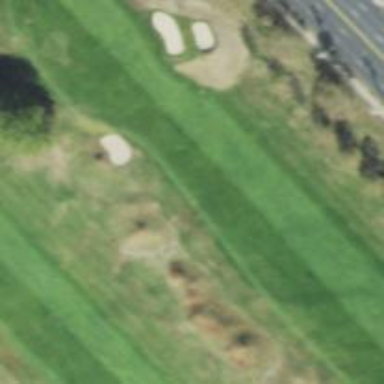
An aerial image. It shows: Golf hole.